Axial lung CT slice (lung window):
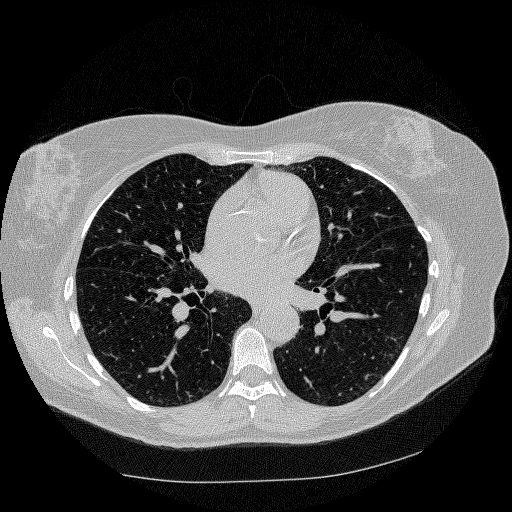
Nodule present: no